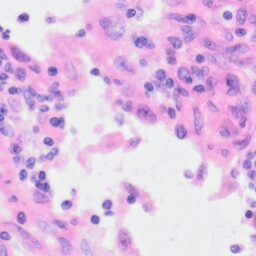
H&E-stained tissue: Kidney